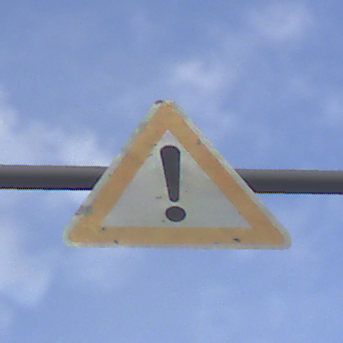
Verkehrszeichen: Gefahrenstelle
Umgebung: Outdoor, Suburban
Tageszeit: MorningAfternoon
Wetter: PartlyCloudy
Licht: Natural
Jahreszeit: NotSpecified
Kontrast: MediumContrast